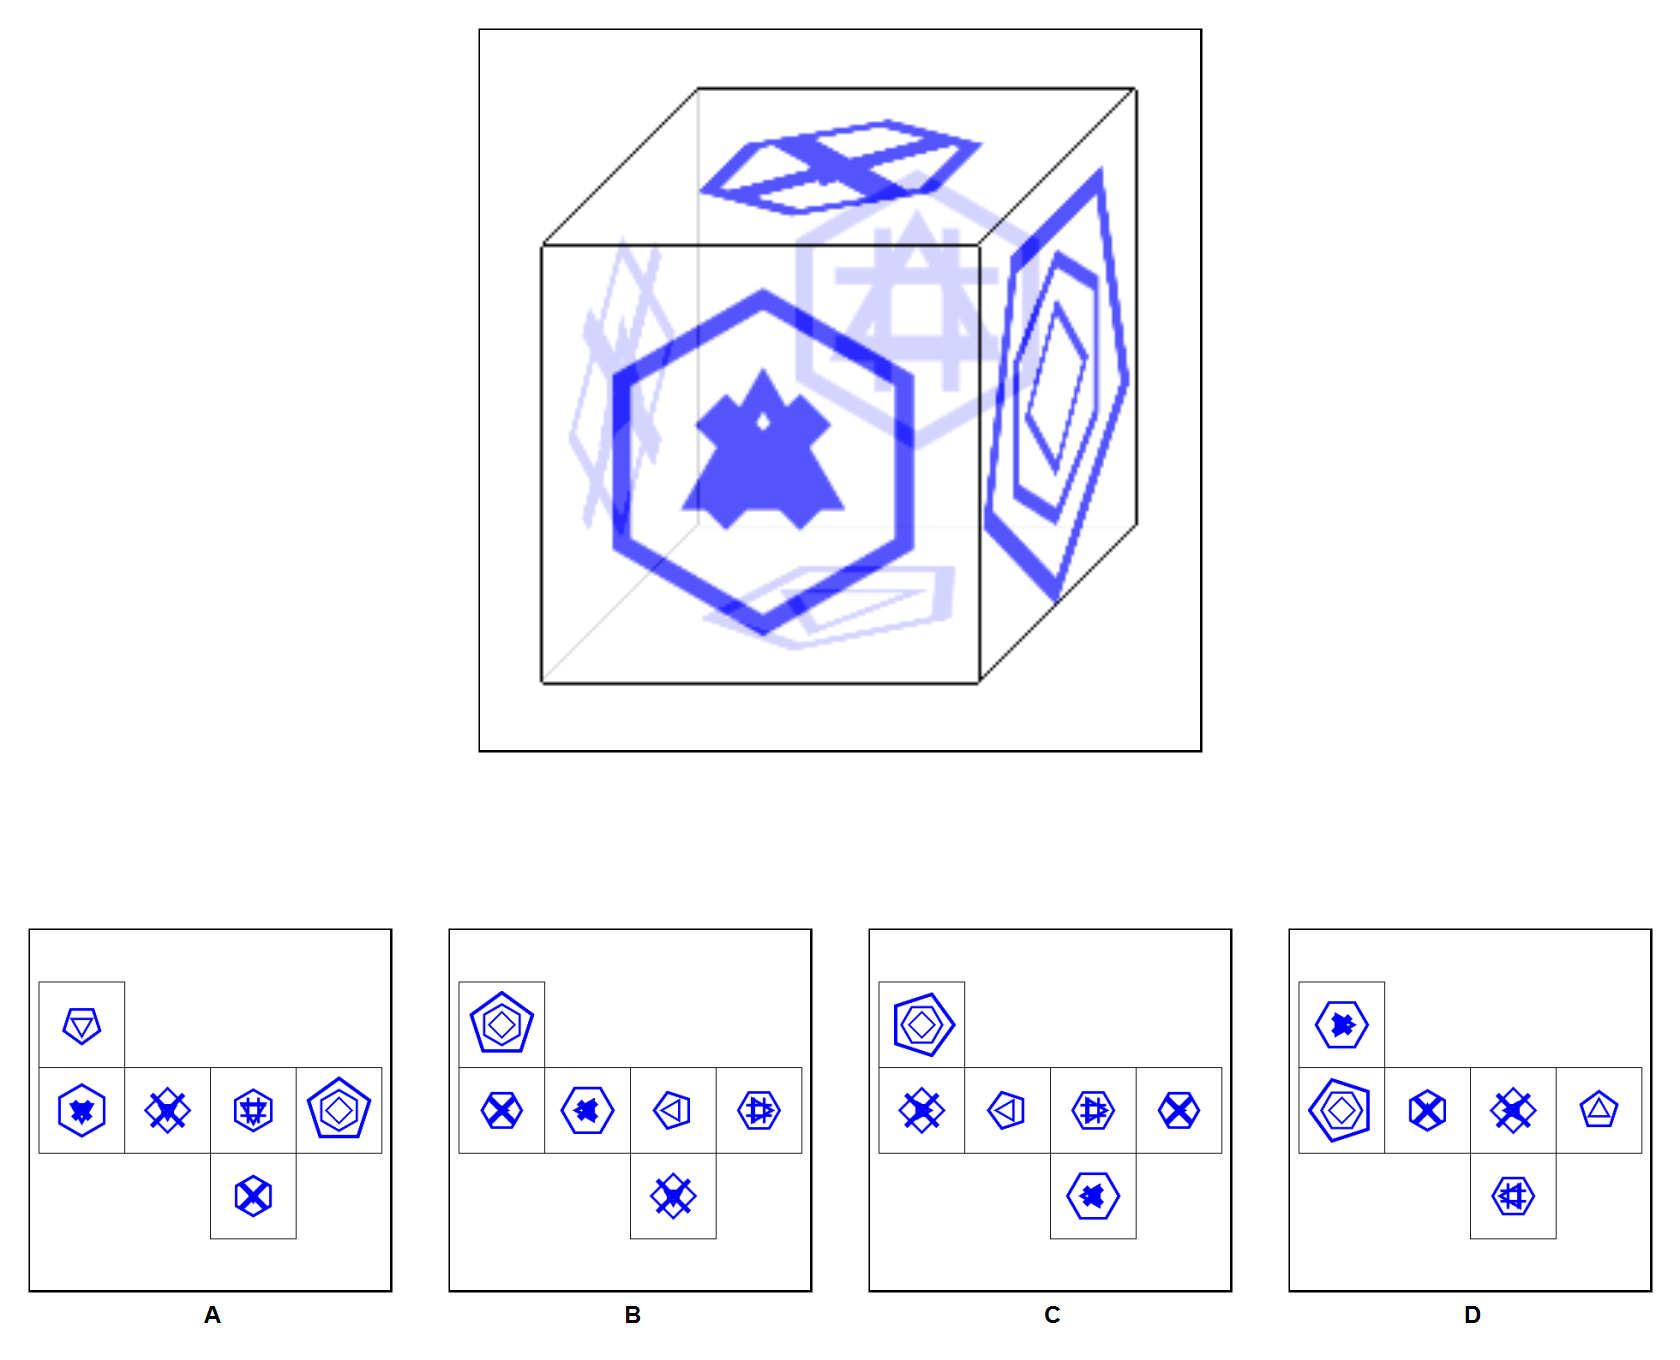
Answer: C